Question: # Basic problem
I'm looking for a solution to enumerate all applications installed on a (Mac) OS X system, i.e. all application bundles registered with <URL>.
# Simple approach that did not work
(Please note: 'lsregister' can be found under '/System/Library/Frameworks/CoreServices.framework/Frameworks/LaunchServices.framework/Support/lsregister').
Currently I am using the output of 'lsregister -dump | grep -E '^.*[ \t]*path:[ \t]+(\/.*)$' | grep -Eo '\/.*'', which has a few problems:
- '.app''
'- 'lsregister' doesn't handle correctly weird filename (e.g. containing the <URL>. 'lsregister' just seems to ignore files with the RTL mark in their name.
If you want to, you can create a file with RTL in its name by running the following command.'''
python -c 'import shutil; shutil.copytree(u"/Applications/TextEdit.app", u"/Applications/ThisIsAWeirdApp.app")'
'''
After doing this, 'lsregister -dump | grep ThisIsAWeird' will reveal it. But when you right click on a text file and go to "Open With" you'll that LaunchServices and Finder still support that file.

Simply enumerating all files in '/Applications' and other directories does not work because LaunchServices is aware of application bundles in arbitrary folders and I also need these apps.
# Other approch that I didn't get to work
Apparently, there's a private API function called '_LSFindApplications' which does exactly what I need to do but I can't get it to work and didn't find any inofficial documentation on the internet. (proof it exists: 'nm /System/Library/Frameworks/CoreServices.framework/Frameworks/LaunchServices.framework/LaunchServices | grep __LSFindApplications$')
# UPDATE: system_profiler method also doesn't seem to work
Until now I though the 'system_profiler' method as suggested by @Anoop works but today I found out that 'lsregister' still picks up more binaries. Some or missing on all machines, some seems to be only missing in 'system_profiler' when you have mounted an external volume with another installation of OS X. Here's a list what's missing in the output of 'system_profiler' (but is present in 'lsregister') on one of my machines:
'''
/Applications/Automator.app/Contents/Resources/Application Stub.app
/Applications/Google Chrome.app/Contents/Versions/30.0.1599.69/Google Chrome Framework.framework/Resources/app_mode_loader.app
/Applications/Google Chrome.app/Contents/Versions/30.0.1599.69/Google Chrome Framework.framework/Resources/crash_report_sender.app
/Applications/Google Chrome.app/Contents/Versions/30.0.1599.69/Google Chrome Helper EH.app
/Applications/Google Chrome.app/Contents/Versions/30.0.1599.69/Google Chrome Helper NP.app
/Applications/Google Chrome.app/Contents/Versions/30.0.1599.69/Google Chrome Helper.app
/System/Library/CoreServices/AddPrinter.app
/System/Library/CoreServices/AirPlayUIAgent.app
/System/Library/CoreServices/AppleFileServer.app
/System/Library/CoreServices/AppleGraphicsWarning.app
/System/Library/CoreServices/AppleScript Runner.app
/System/Library/CoreServices/AppleScript Utility.app
/System/Library/CoreServices/CalendarFileHandler.app
/System/Library/CoreServices/Certificate Assistant.app
/System/Library/CoreServices/CoreLocationAgent.app
/System/Library/CoreServices/CoreServicesUIAgent.app
/System/Library/CoreServices/CoreTypes.bundle
/System/Library/CoreServices/Database Events.app
/System/Library/CoreServices/DiskImageMounter.app
/System/Library/CoreServices/Expansion Slot Utility.app
/System/Library/CoreServices/File Sync.app
/System/Library/CoreServices/FileSyncAgent.app
/System/Library/CoreServices/Folder Actions Dispatcher.app
/System/Library/CoreServices/Folder Actions Setup.app
/System/Library/CoreServices/HelpViewer.app
/System/Library/CoreServices/Image Events.app
/System/Library/CoreServices/Install in Progress.app
/System/Library/CoreServices/Jar Launcher.app
/System/Library/CoreServices/Java Web Start.app
/System/Library/CoreServices/KeyboardSetupAssistant.app
/System/Library/CoreServices/Language Chooser.app
/System/Library/CoreServices/LocationMenu.app
/System/Library/CoreServices/MRTAgent.app
/System/Library/CoreServices/Memory Slot Utility.app
/System/Library/CoreServices/NetAuthAgent.app
/System/Library/CoreServices/Network Diagnostics.app
/System/Library/CoreServices/Network Setup Assistant.app
/System/Library/CoreServices/ODSAgent.app
/System/Library/CoreServices/Pass Viewer.app
/System/Library/CoreServices/Printer Setup Utility.app
/System/Library/CoreServices/RegisterPluginIMApp.app
/System/Library/CoreServices/Screen Sharing.app
/System/Library/CoreServices/SecurityAgent.app
/System/Library/CoreServices/SecurityFixer.app
/System/Library/CoreServices/SocialPushAgent.app
/System/Library/CoreServices/System Events.app
/System/Library/CoreServices/System Image Utility.app
/System/Library/CoreServices/SystemUIServer.app
/System/Library/CoreServices/Ticket Viewer.app
/System/Library/CoreServices/UniversalAccessControl.app
/System/Library/CoreServices/UnmountAssistantAgent.app
/System/Library/CoreServices/UserNotificationCenter.app
/System/Library/CoreServices/VoiceOver.app
/System/Library/CoreServices/ZoomWindow.app
/System/Library/CoreServices/backupd.bundle/Contents/Resources/TMLaunchAgent.app
/System/Library/CoreServices/loginwindow.app
/System/Library/CoreServices/rcd.app
/System/Library/Frameworks/PubSub.framework/Versions/A/Resources/PubSubAgent.app
/System/Library/Frameworks/Quartz.framework/Versions/A/Frameworks/QuickLookUI.framework/Versions/A/Resources/QuickLookUIHelper.app
/System/Library/Frameworks/QuickLook.framework/Versions/A/Resources/quicklookd.app
/System/Library/PrivateFrameworks/DiskImages.framework/Versions/A/Resources/DiskImages UI Agent.app
/System/Library/Services/AppleSpell.service
/System/Library/Services/ChineseTextConverterService.app
/System/Library/Services/ImageCaptureService.app
/System/Library/Services/OpenSpell.service
/System/Library/Services/SpeechService.service
/System/Library/SocialServices/Facebook.socialplugin
/System/Library/SocialServices/Twitter.socialplugin
/System/Library/SocialServices/Weibo.socialplugin
'''
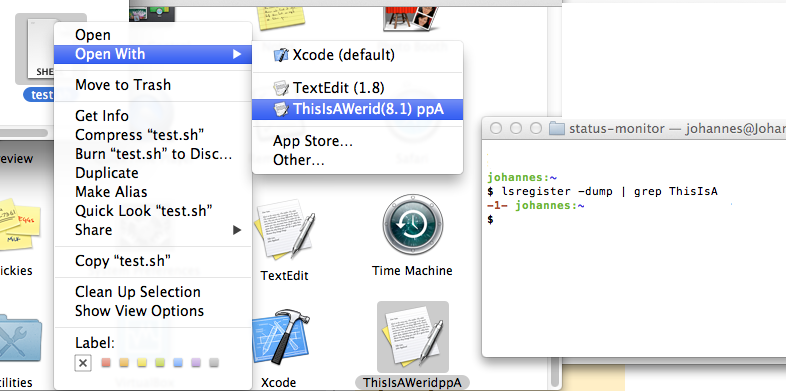
Answer: First, your request is not quite right:
> I'm looking for a solution to enumerate all applications installed on a (Mac) OS X system, i.e. all application bundles registered with LaunchServices.
Those are not the same thing. The application bundles registered with LaunchServices is the output of 'lsregister -dump'. That is not the same thing as "all applications installed." There is no exact query for "all applications installed." OS X does not even really have such a concept.
The output of 'system_profiler' is equivalent to what Spotlight knows about. That's not exactly the full list of installed applications, and may not be correct in several cases. Spotlight may have been disabled, for instance, or it may not have completed its first scan. (There is no supported way to ask Spotlight if it has finished its first scan; radar <PHONE>.)
There is also 'pkgutil --pkgs' which will provide you additional "installed things." It isn't complete either, and may list things that are not installed.
You can also use 'mdfind' to walk the whole disk and see what calls itself an application. This is pretty effective, but slow.
You can also use 'locate .app | grep '\.app$'' which is pretty effective if the locate database is up to date and you only want app bundles.
I asked Apple about this at WWDC. There is no simple, supported answer. Open a radar. You can ask to dupe <PHONE>.